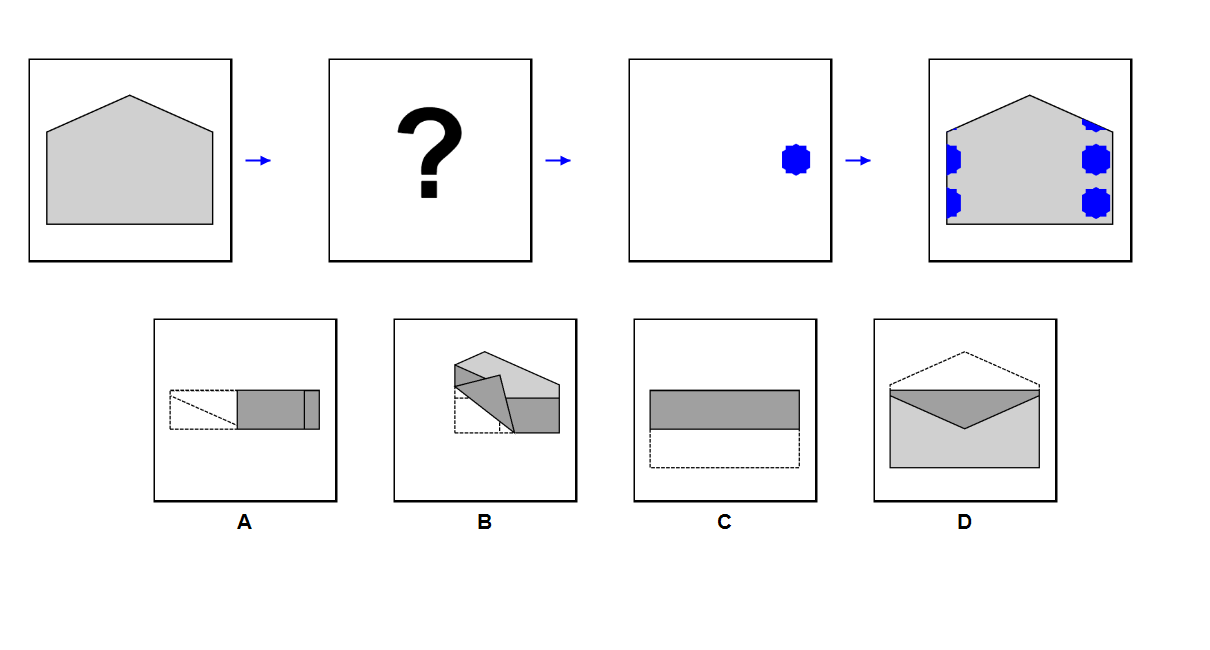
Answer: B